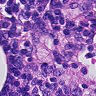
Metastatic tissue present: no